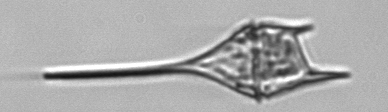
Label: Tripos_lineatus